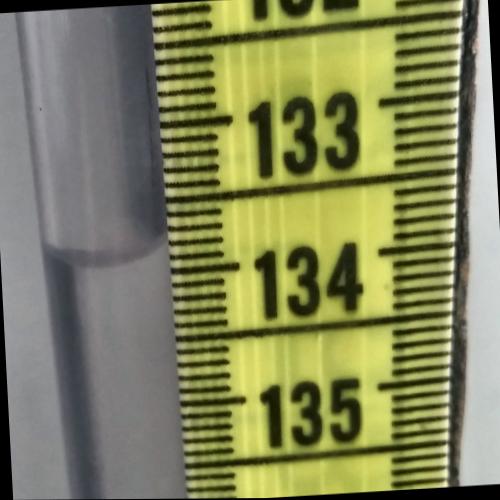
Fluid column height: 133.8 cm